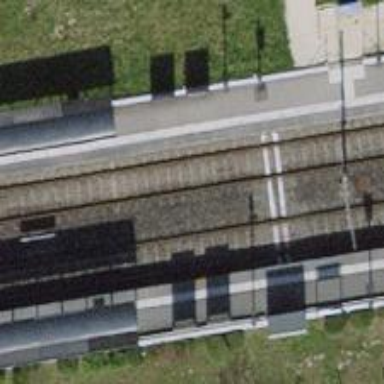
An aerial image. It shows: Light rail station that serves as public transport hub for the railway system.